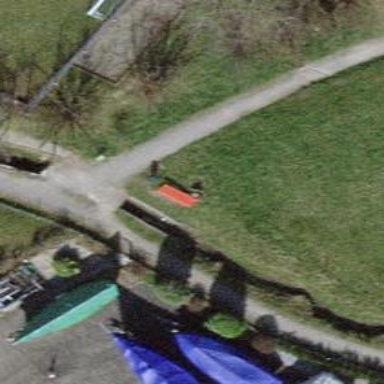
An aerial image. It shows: Red bench.